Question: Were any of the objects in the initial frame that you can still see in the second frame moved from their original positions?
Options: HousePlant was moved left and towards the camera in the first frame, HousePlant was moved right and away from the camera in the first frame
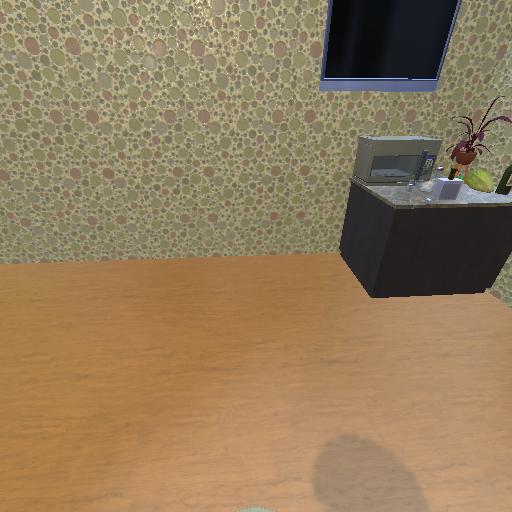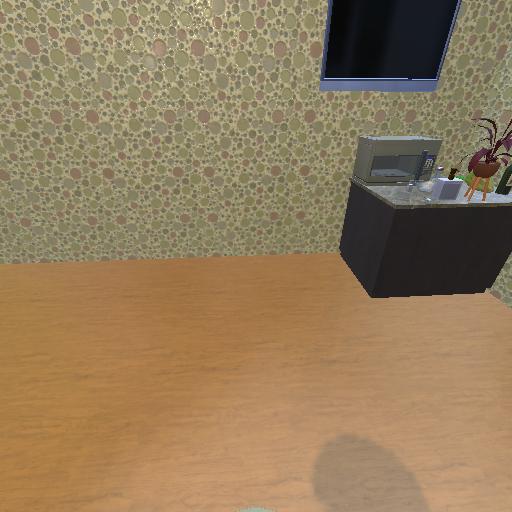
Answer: HousePlant was moved left and towards the camera in the first frame